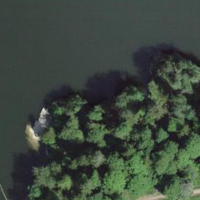
EUNIS habitat code: 14
Species observed at this site:
Cornus sanguinea
Arianta arbustorum
Cardamine pratensis
Silene dioica